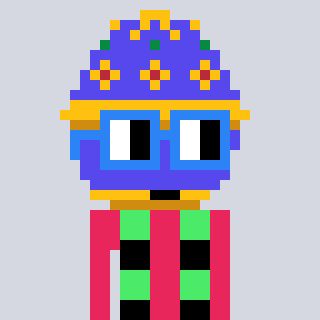
a pixel art character with square blue glasses, a faberge-shaped head and a redpinkish-colored body on a cool background